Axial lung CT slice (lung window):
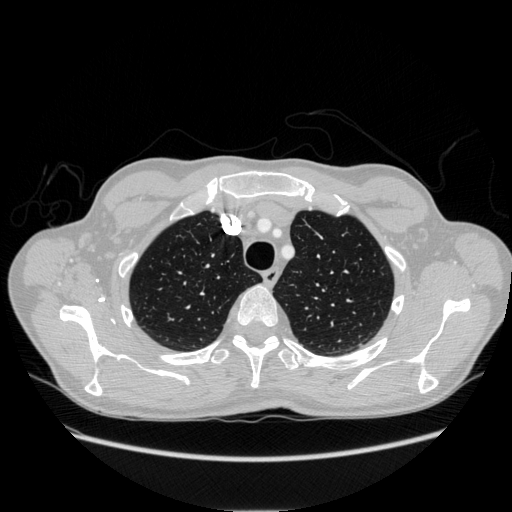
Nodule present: no